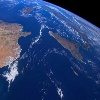
Label: water